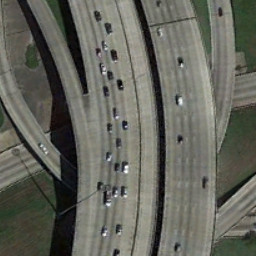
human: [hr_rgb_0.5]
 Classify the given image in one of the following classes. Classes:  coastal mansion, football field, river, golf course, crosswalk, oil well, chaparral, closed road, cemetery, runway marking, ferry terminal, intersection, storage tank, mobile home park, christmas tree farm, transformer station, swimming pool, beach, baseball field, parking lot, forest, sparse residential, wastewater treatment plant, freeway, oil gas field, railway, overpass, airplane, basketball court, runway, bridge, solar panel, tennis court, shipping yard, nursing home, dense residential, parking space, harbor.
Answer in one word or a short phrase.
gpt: overpass